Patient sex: F
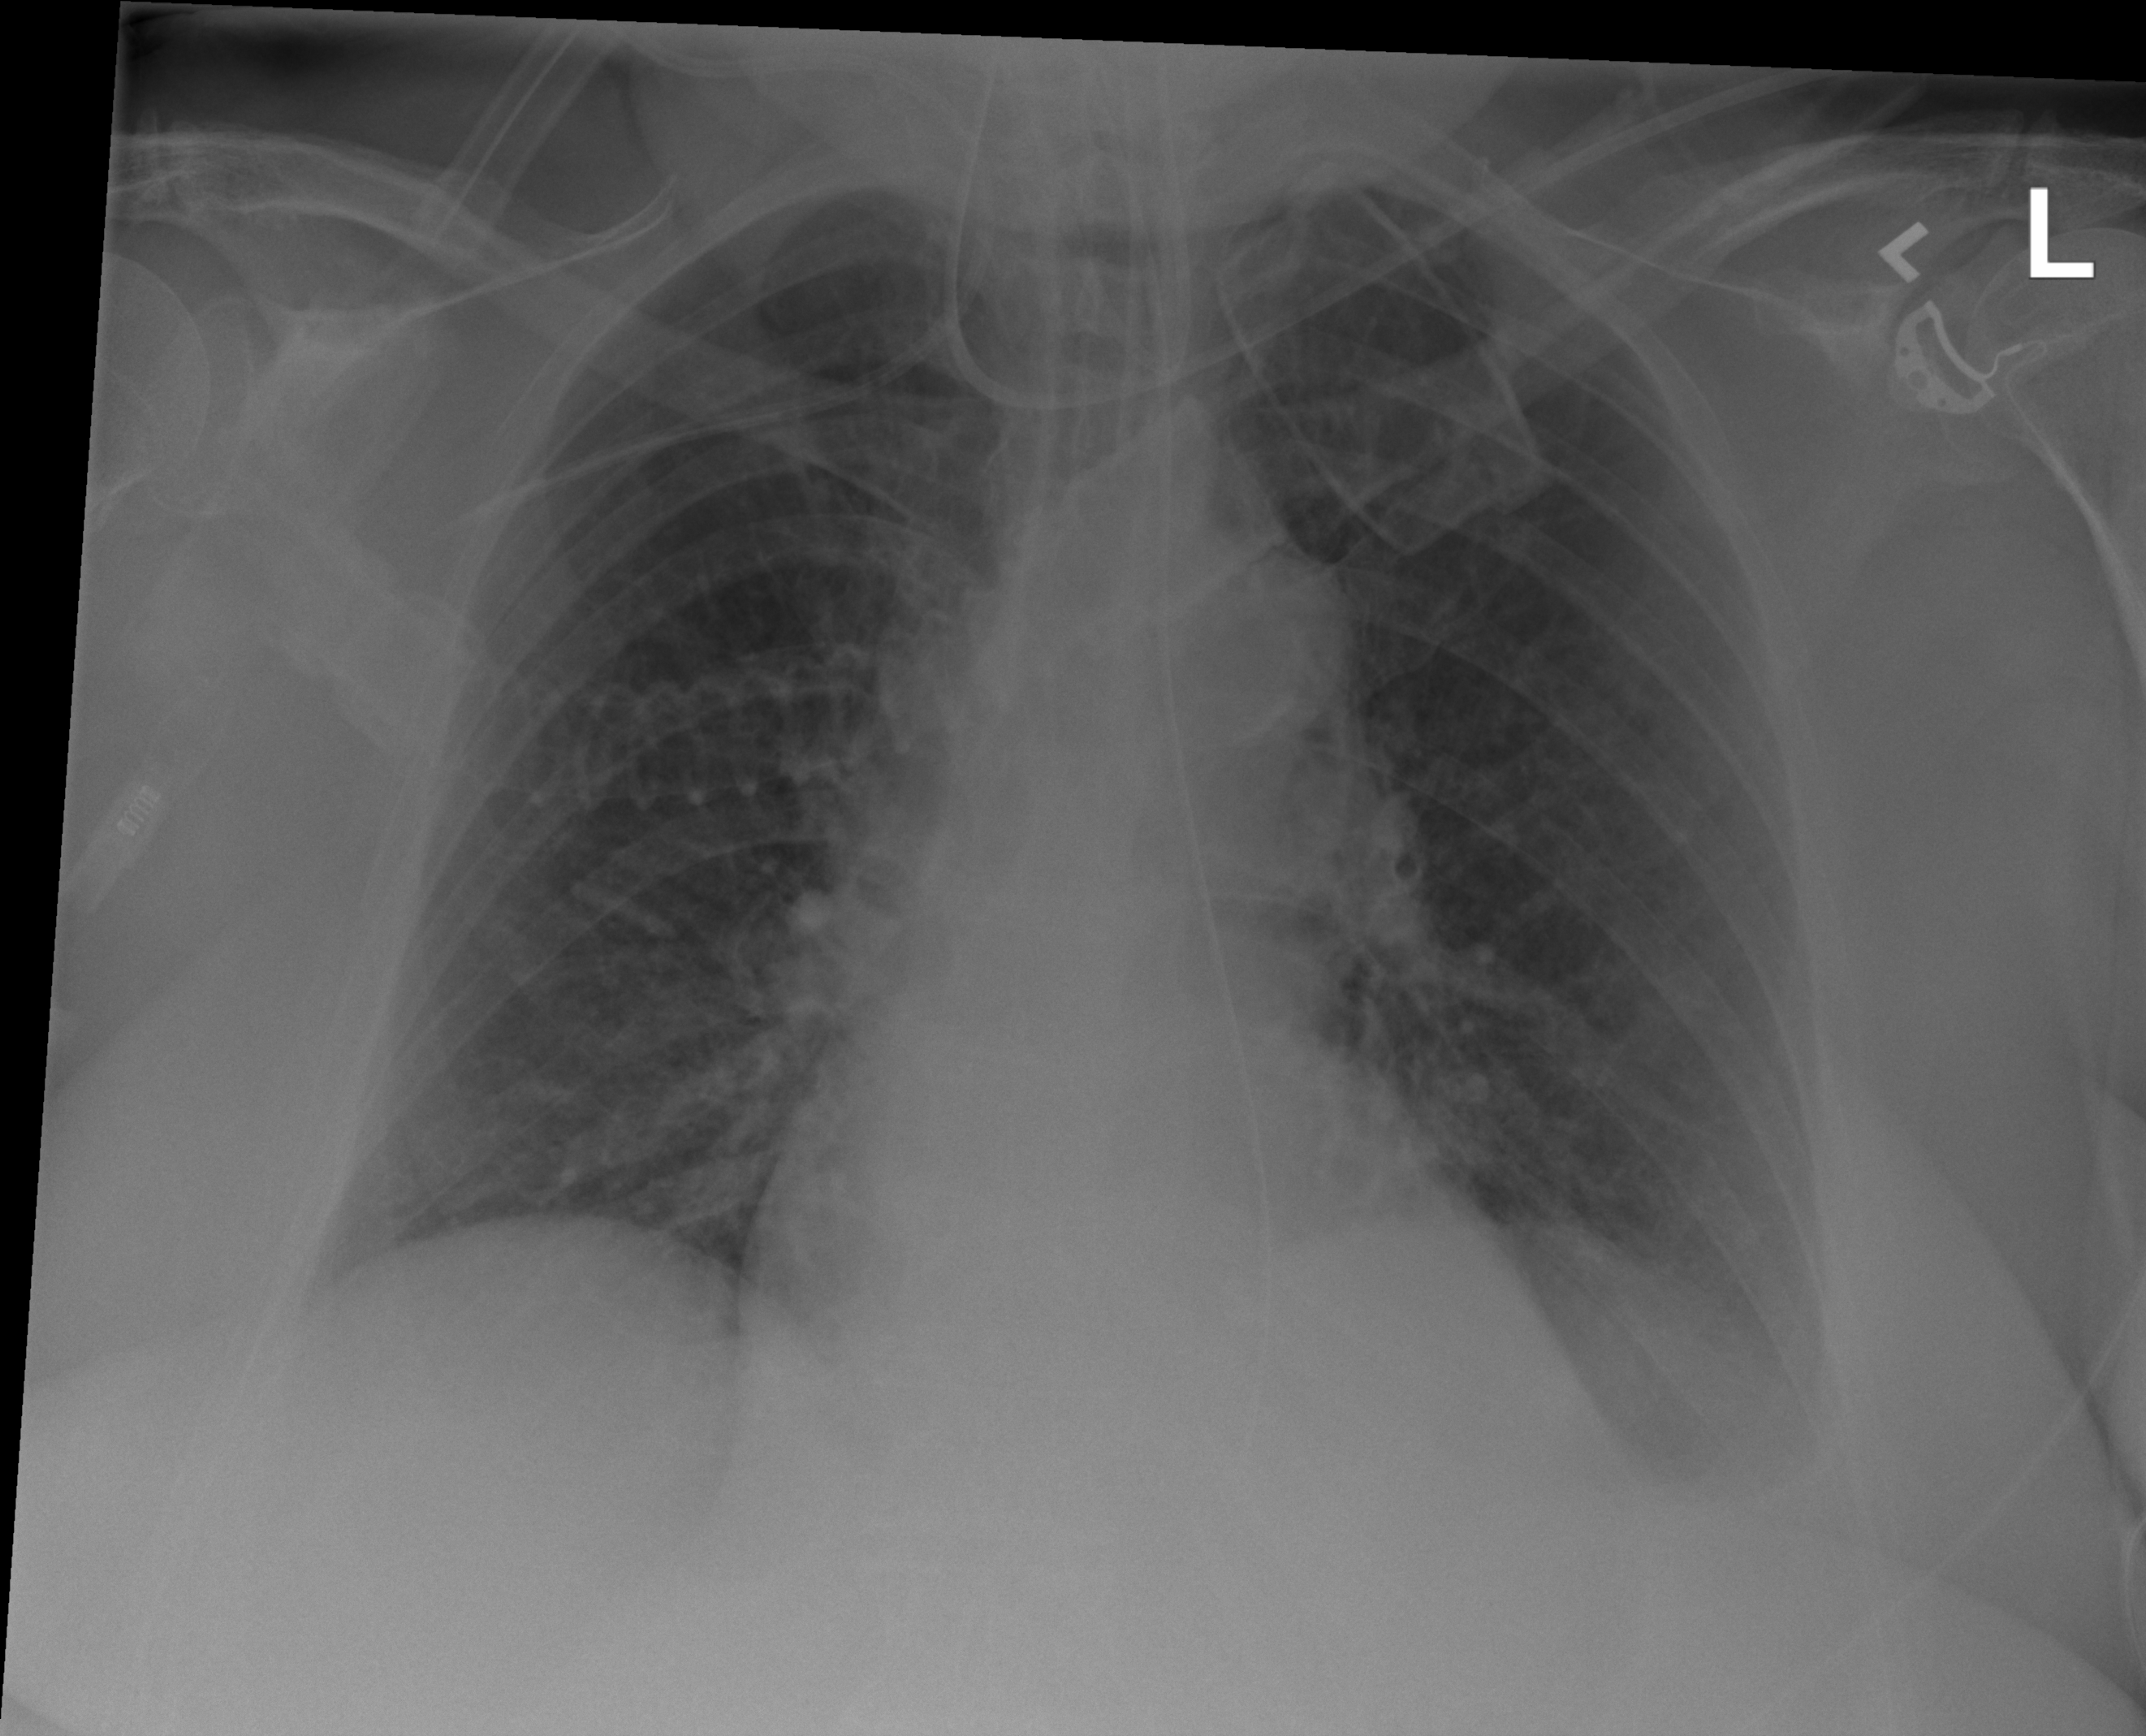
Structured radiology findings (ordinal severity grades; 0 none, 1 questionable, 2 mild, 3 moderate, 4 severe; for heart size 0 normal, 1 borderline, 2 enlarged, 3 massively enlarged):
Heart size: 1
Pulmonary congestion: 1
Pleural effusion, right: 0
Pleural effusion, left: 2
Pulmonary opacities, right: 1
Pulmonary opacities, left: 0
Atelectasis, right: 2
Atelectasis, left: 2